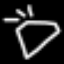
Label: diamond